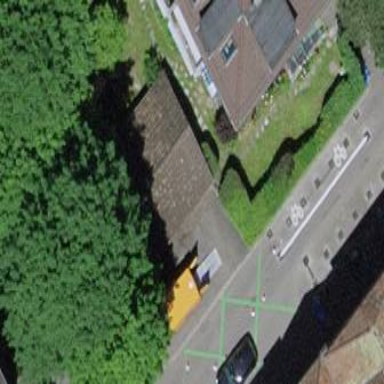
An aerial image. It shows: Group of garages.